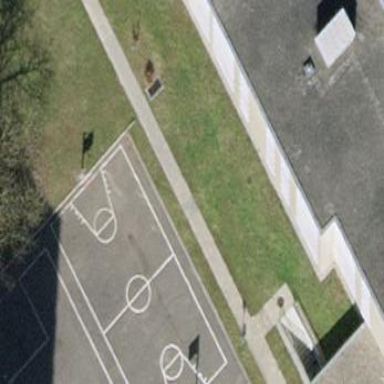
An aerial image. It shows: Basketball court in the leisure land pitch.